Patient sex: M
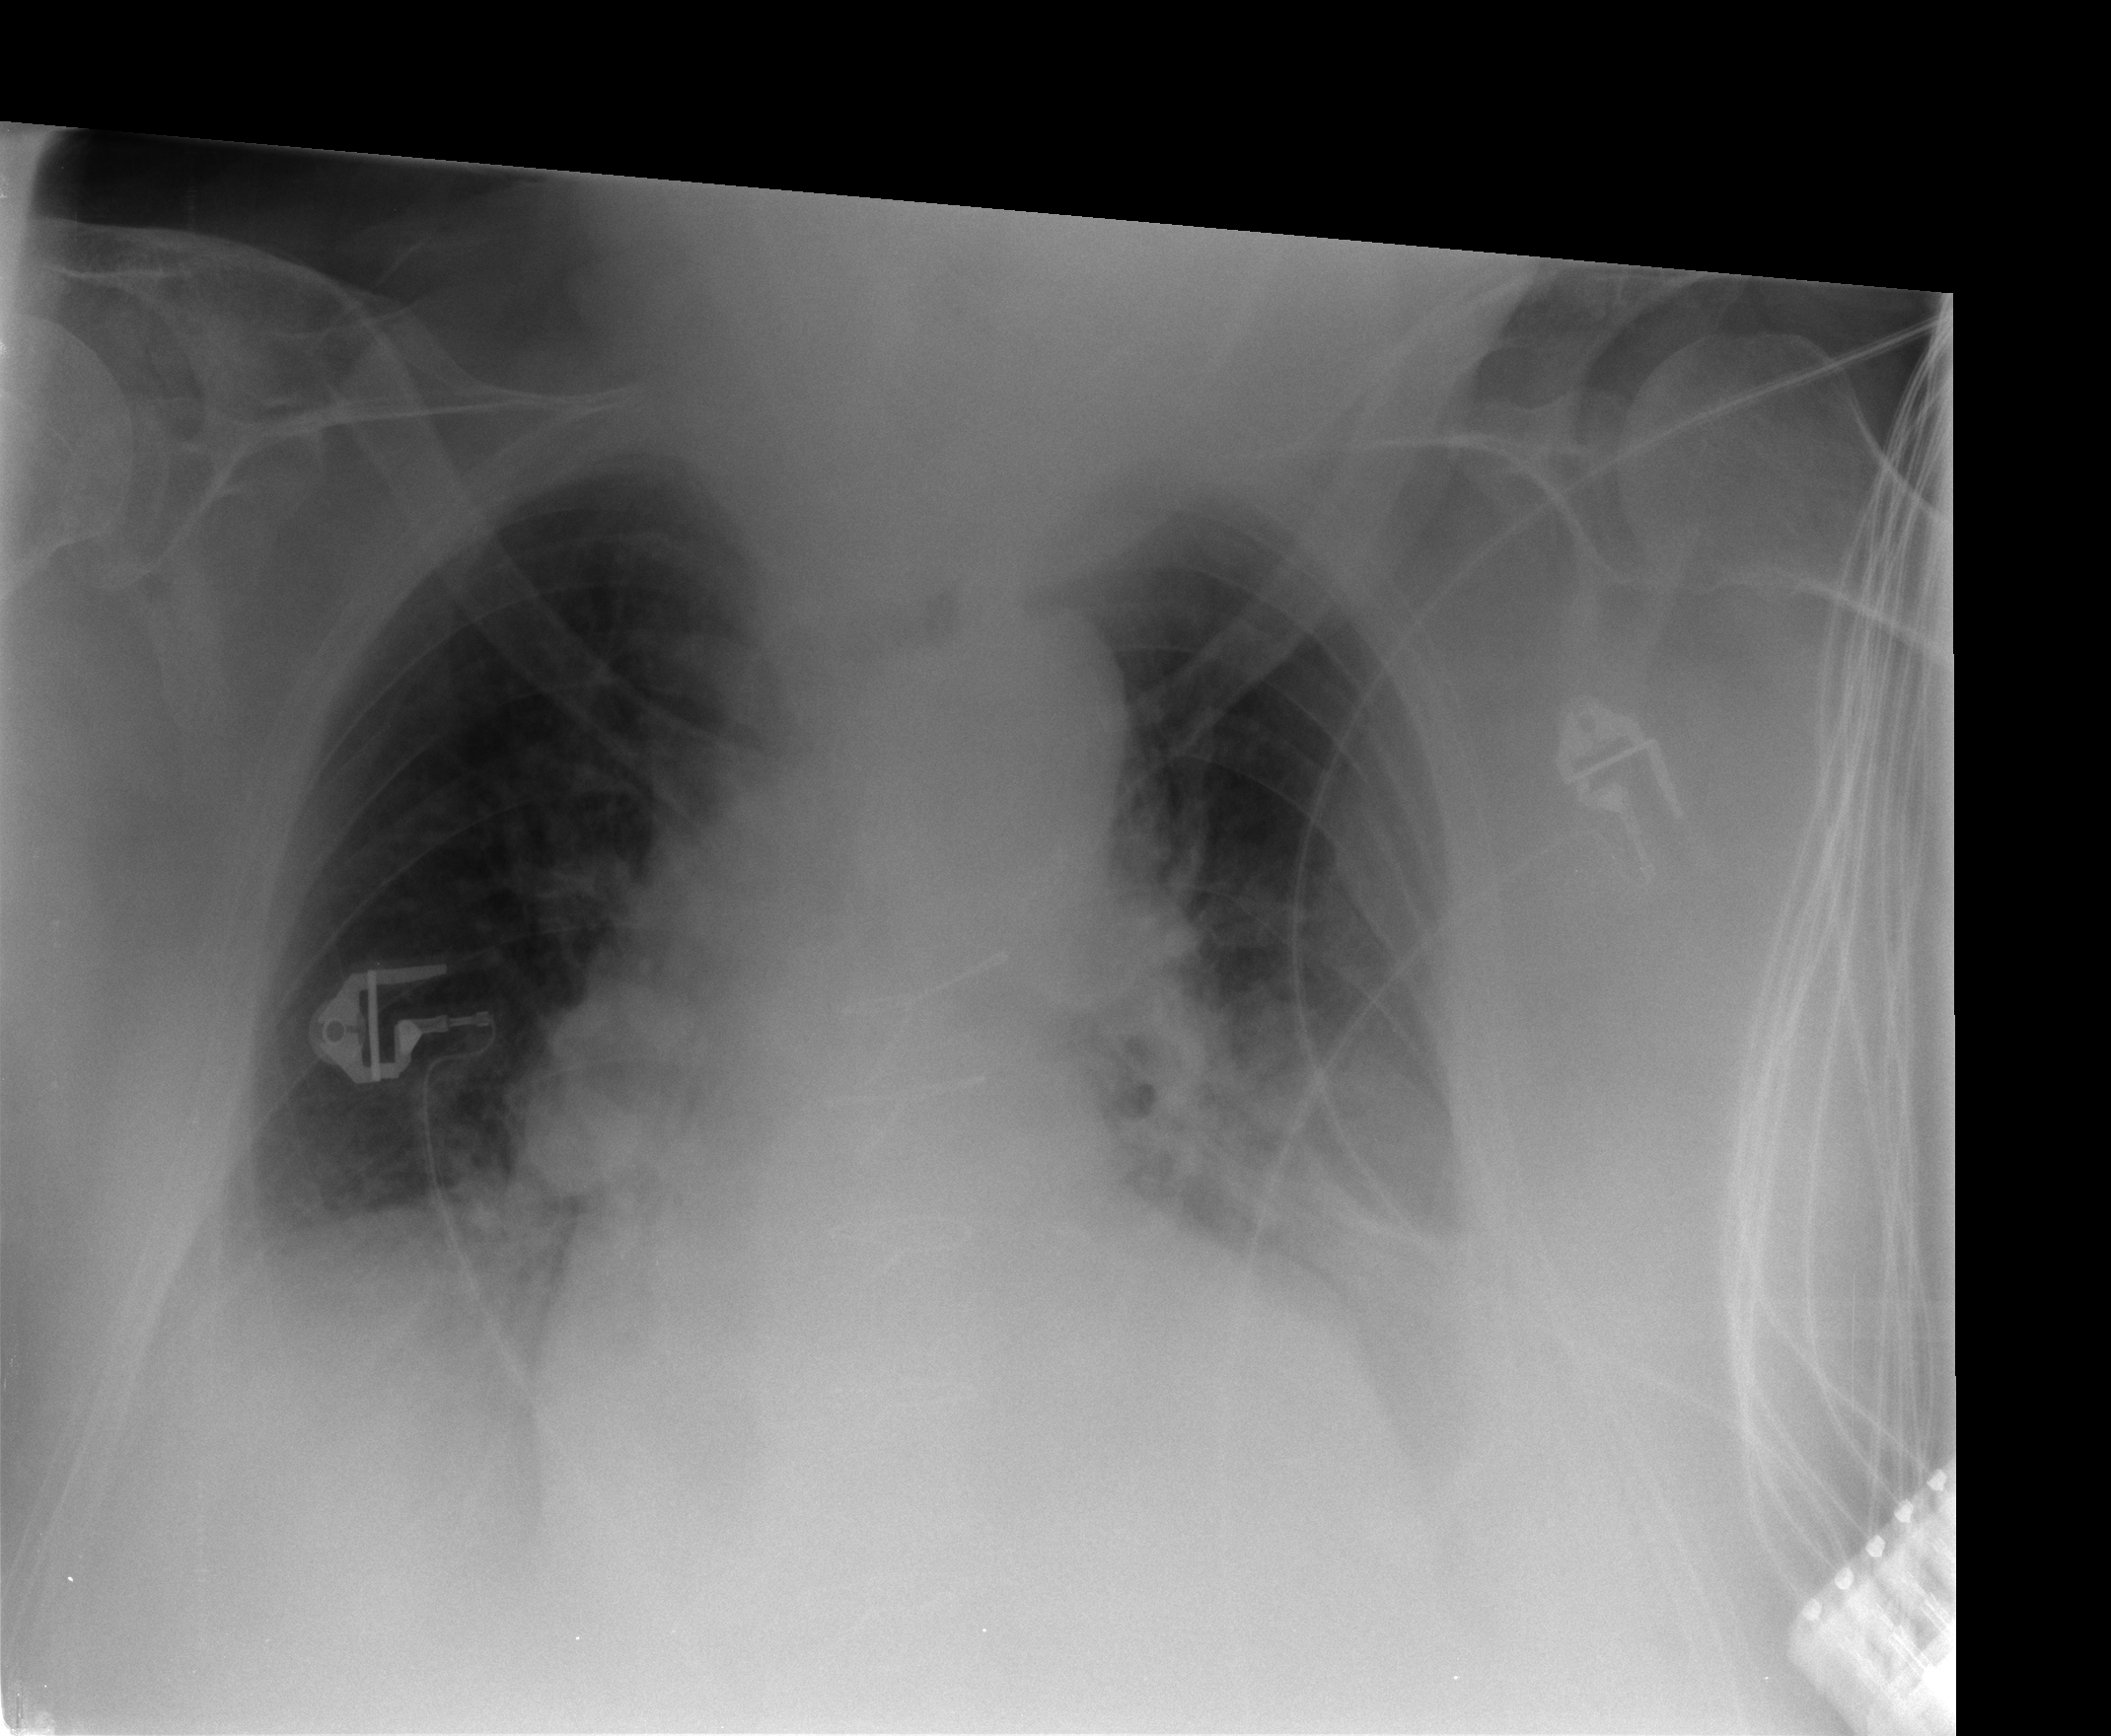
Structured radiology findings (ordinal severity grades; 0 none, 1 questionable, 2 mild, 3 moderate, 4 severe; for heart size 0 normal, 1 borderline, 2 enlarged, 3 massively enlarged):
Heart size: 2
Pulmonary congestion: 0
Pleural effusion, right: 0
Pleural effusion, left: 2
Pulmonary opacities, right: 0
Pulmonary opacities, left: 2
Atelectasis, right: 0
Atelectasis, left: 2